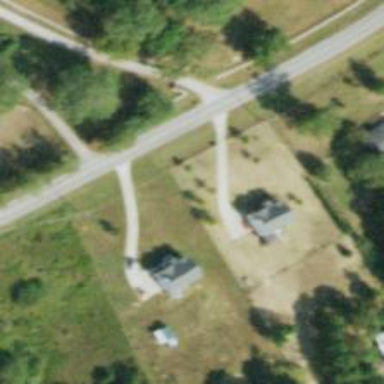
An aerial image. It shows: Driveway.